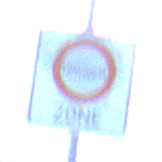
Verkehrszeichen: BeginnUmweltzone
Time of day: SunriseSunset
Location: Outdoor (Nature)
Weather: PartlyCloudy
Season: NotSpecified
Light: Natural